Interaction volume radius: 5 \u00c5
Interaction volume height: 15 \u00c5
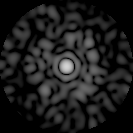
Disorder parameter: 0.8963